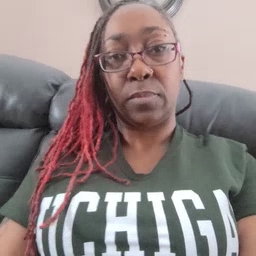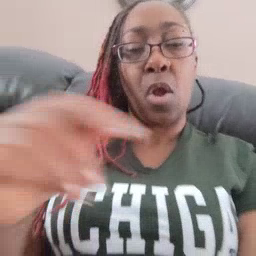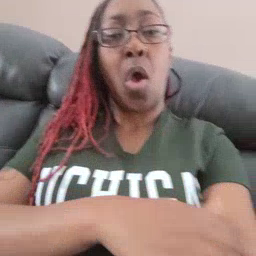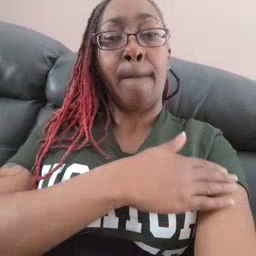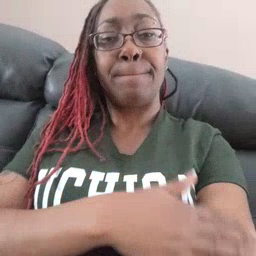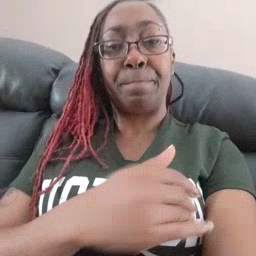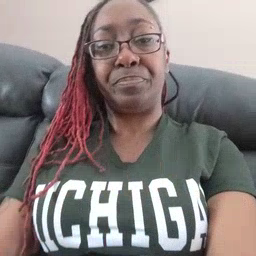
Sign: arm